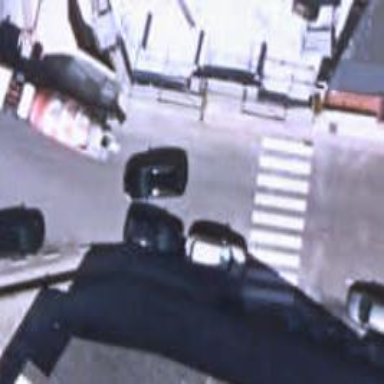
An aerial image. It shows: Uncontrolled crossing with table for traffic calming.